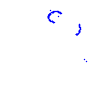
Particle: proton